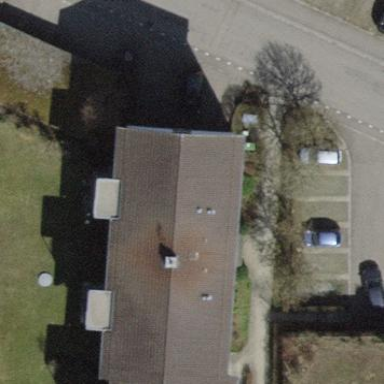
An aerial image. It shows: Pitched roof building.